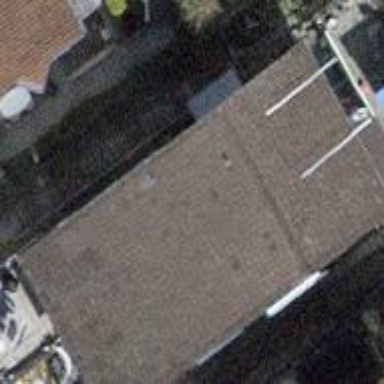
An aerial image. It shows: Building with tile roof.